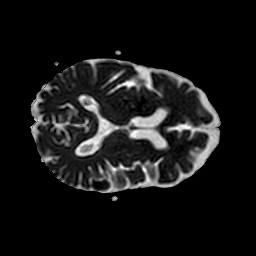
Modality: ADC
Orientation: axial
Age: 88
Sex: female
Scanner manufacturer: philips
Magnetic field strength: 3 T
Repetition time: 4.624 s
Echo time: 0.07382 s